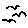
Label: bird